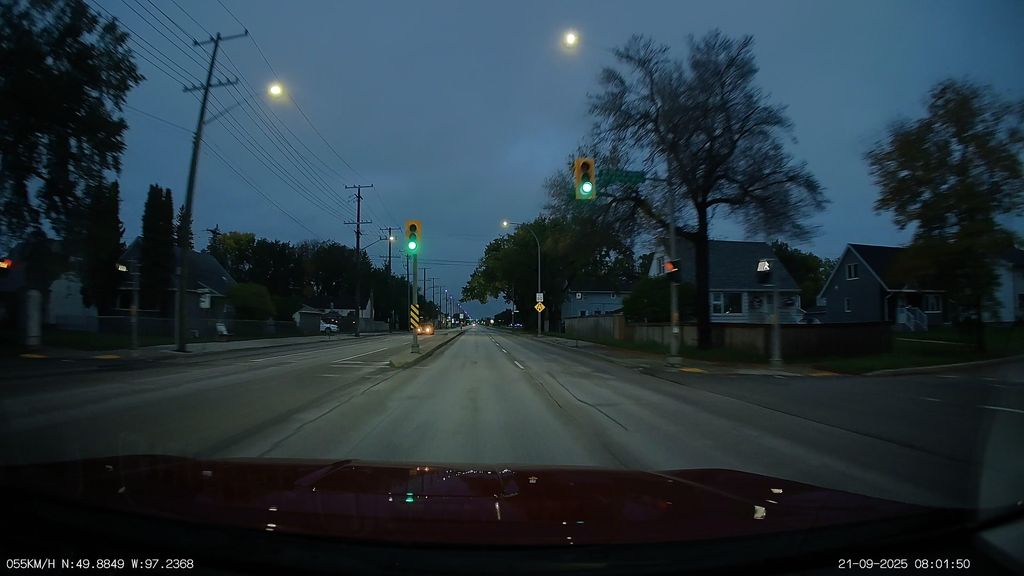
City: winnipeg